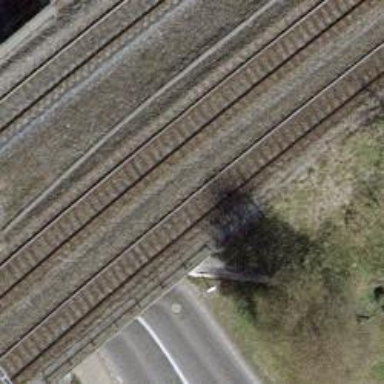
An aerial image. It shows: Railway bridge with electrified contact lines. This bridge serves as siding.